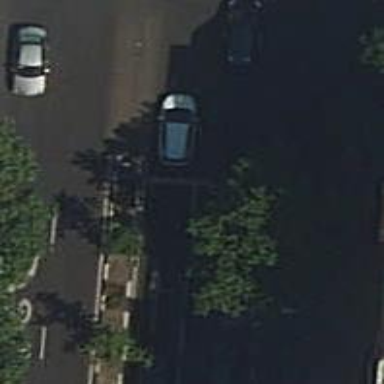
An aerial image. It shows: Road with traffic signals.